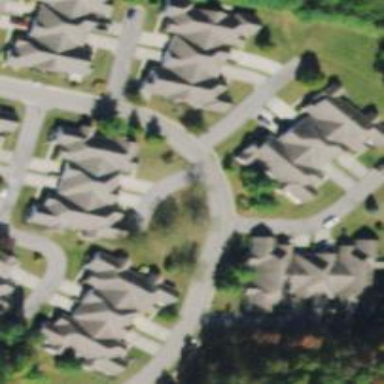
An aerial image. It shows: Shared driveway designated as service road.